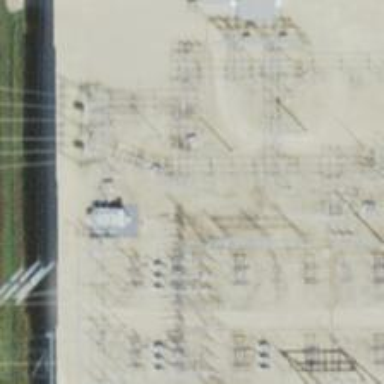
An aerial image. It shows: Switch for power supply.